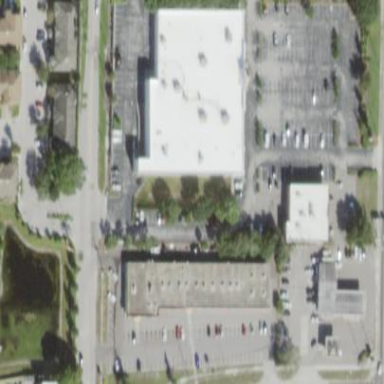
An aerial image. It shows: Building housing furniture shop.